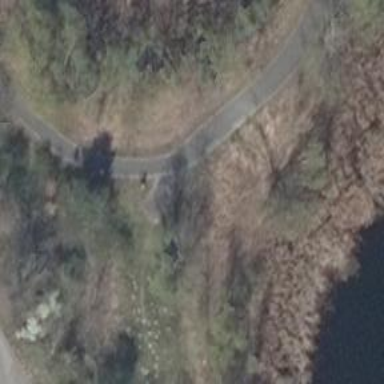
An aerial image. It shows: Asphalt path.